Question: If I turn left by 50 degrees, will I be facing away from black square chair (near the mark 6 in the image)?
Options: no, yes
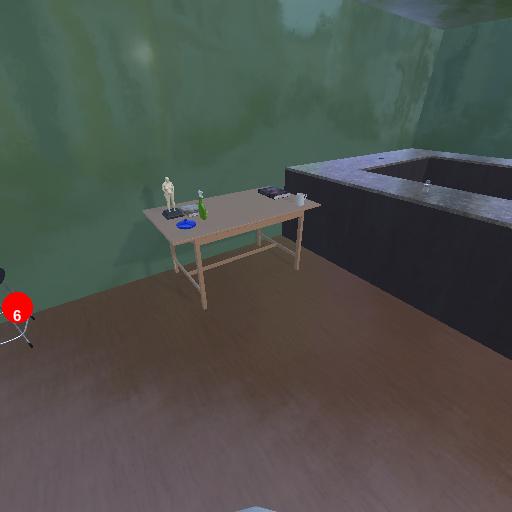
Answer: no